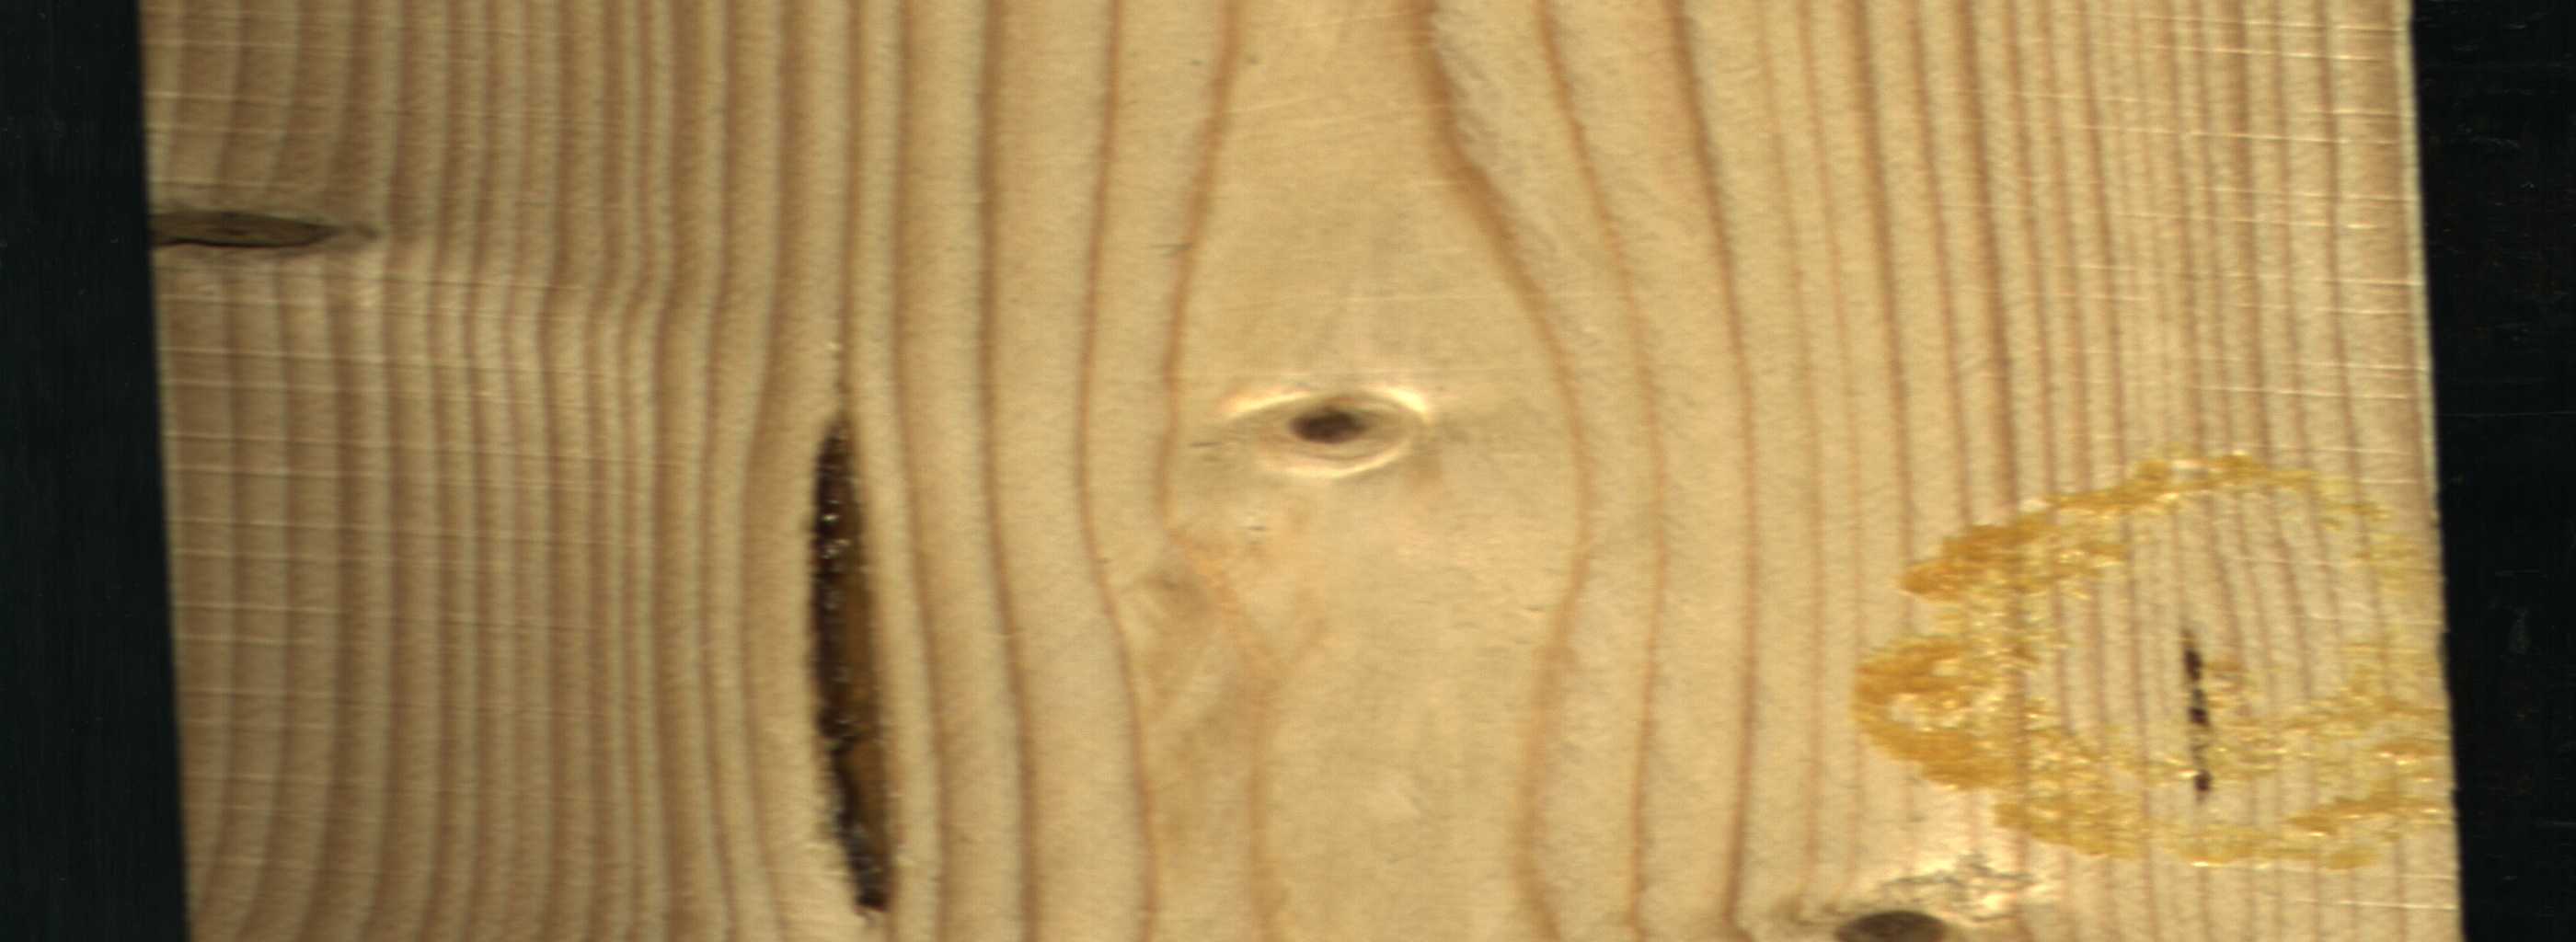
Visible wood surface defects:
resin
resin
Dead_Knot
Live_Knot
Live_Knot